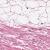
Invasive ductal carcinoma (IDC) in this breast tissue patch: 0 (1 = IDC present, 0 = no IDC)